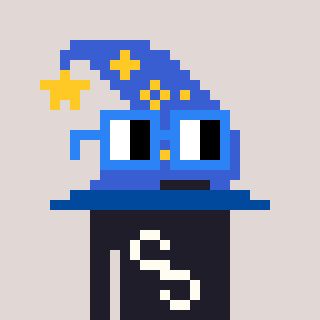
a pixel art character with square blue glasses, a wizard hat-shaped head and a grayscale-colored body on a warm background